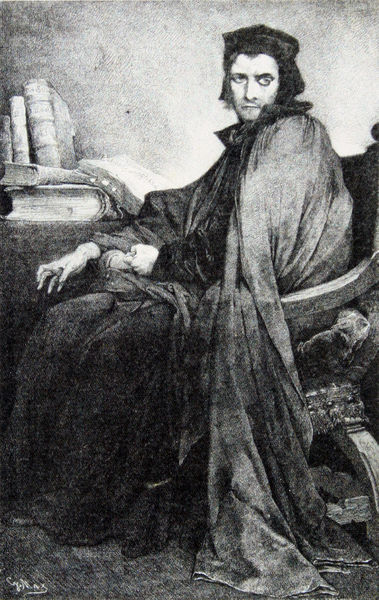
Titel: "Verachte nur Vernunft und Wissenschaft"
Künstler: Gabriel von Max
Schlagwörter: dunkel, hand, mann, umhang, sitzen, grau, hut, raum, schwarz, stuhl, tisch, zimmer, blick, haube, kappe, mütze, augen, portrait, porträt, figur, gewand, mantel, bücher, düster, grafik, streng, lesen, gestalt, buch, druck, lithographie, stich, faust, gelehrter, studierzimmer, schauspieler, gro?er  umhang, grosser umhang, hund am stuhl, strng